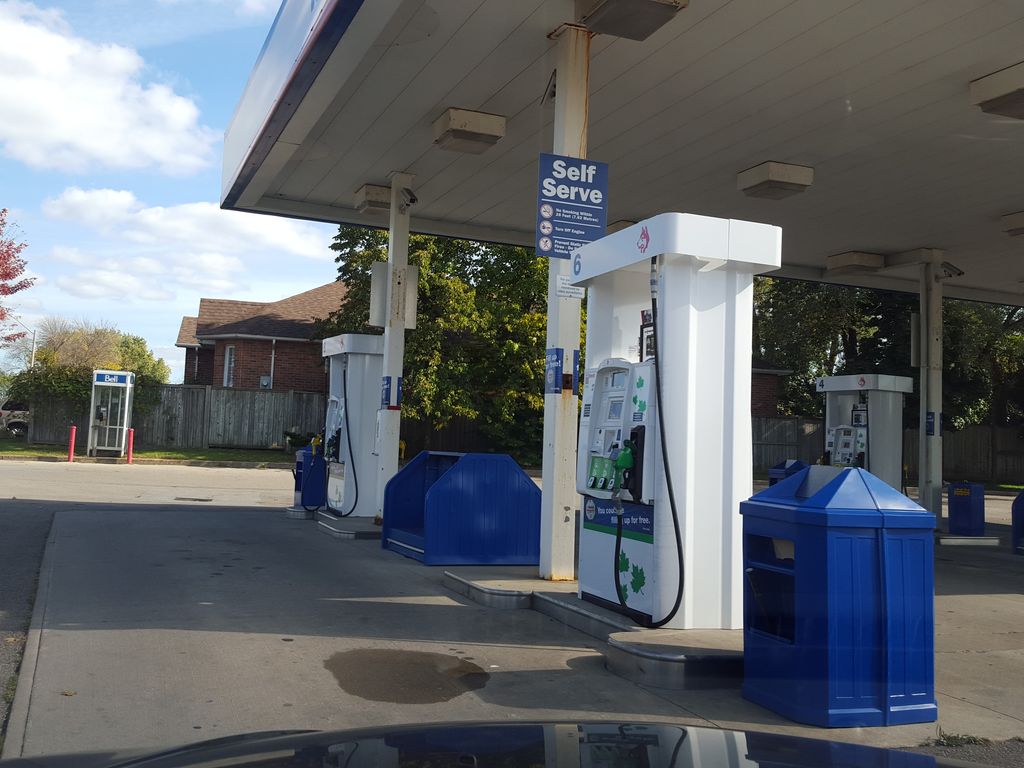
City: hamilton